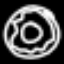
Label: donut